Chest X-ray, PA view. Patient: 46 years old, sex M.
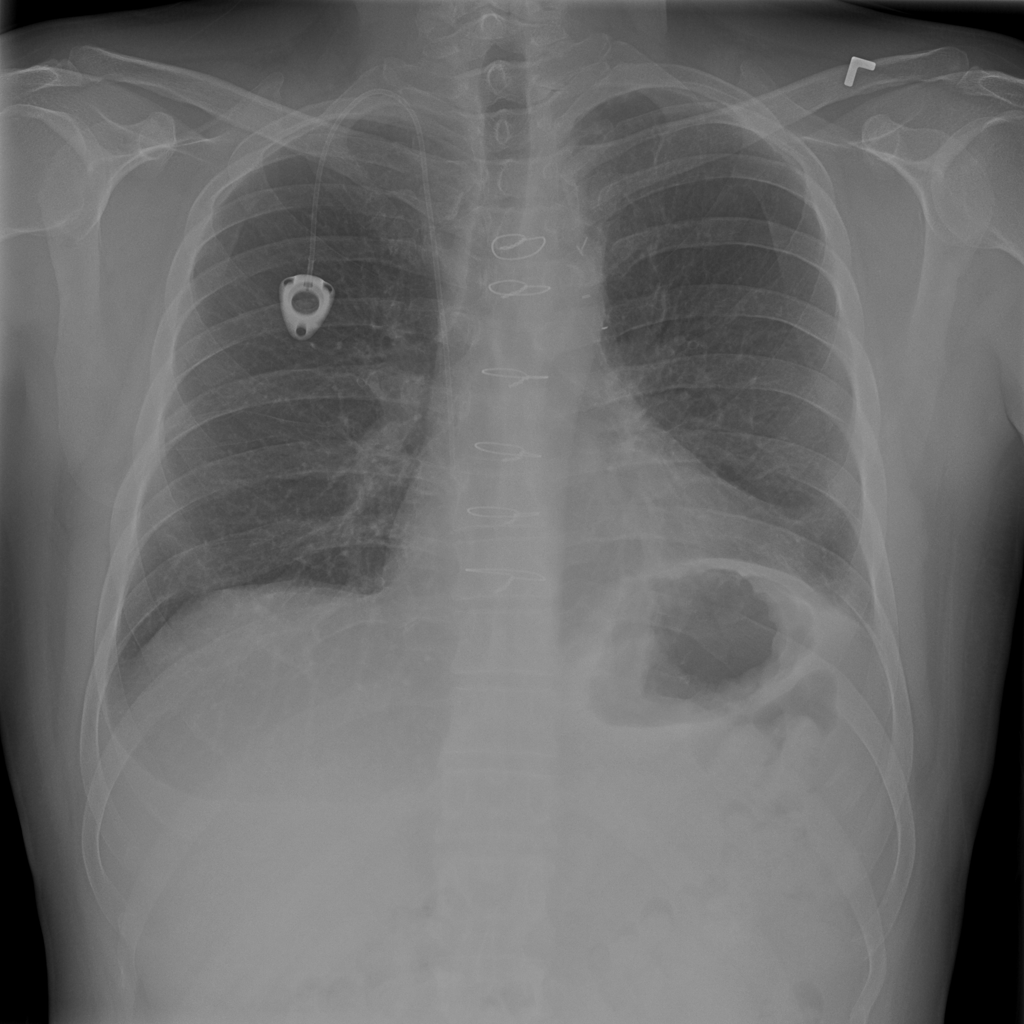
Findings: No Finding